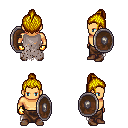
a pixel art fantasy rpg character, male body template, human, tanned skin, gray tattered cape, robe skirt, blonde short topknot hairstyle, gold gloves, brown shoes, shield, four views (front, back, left, right), 2x2 character sprite sheet, small pixel art, hard edges, no anti-aliasing